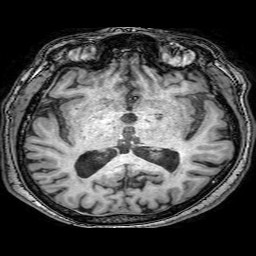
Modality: T1w
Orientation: coronal
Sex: male
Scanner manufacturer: philips
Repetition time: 0.00822 s
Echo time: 0.0038 s